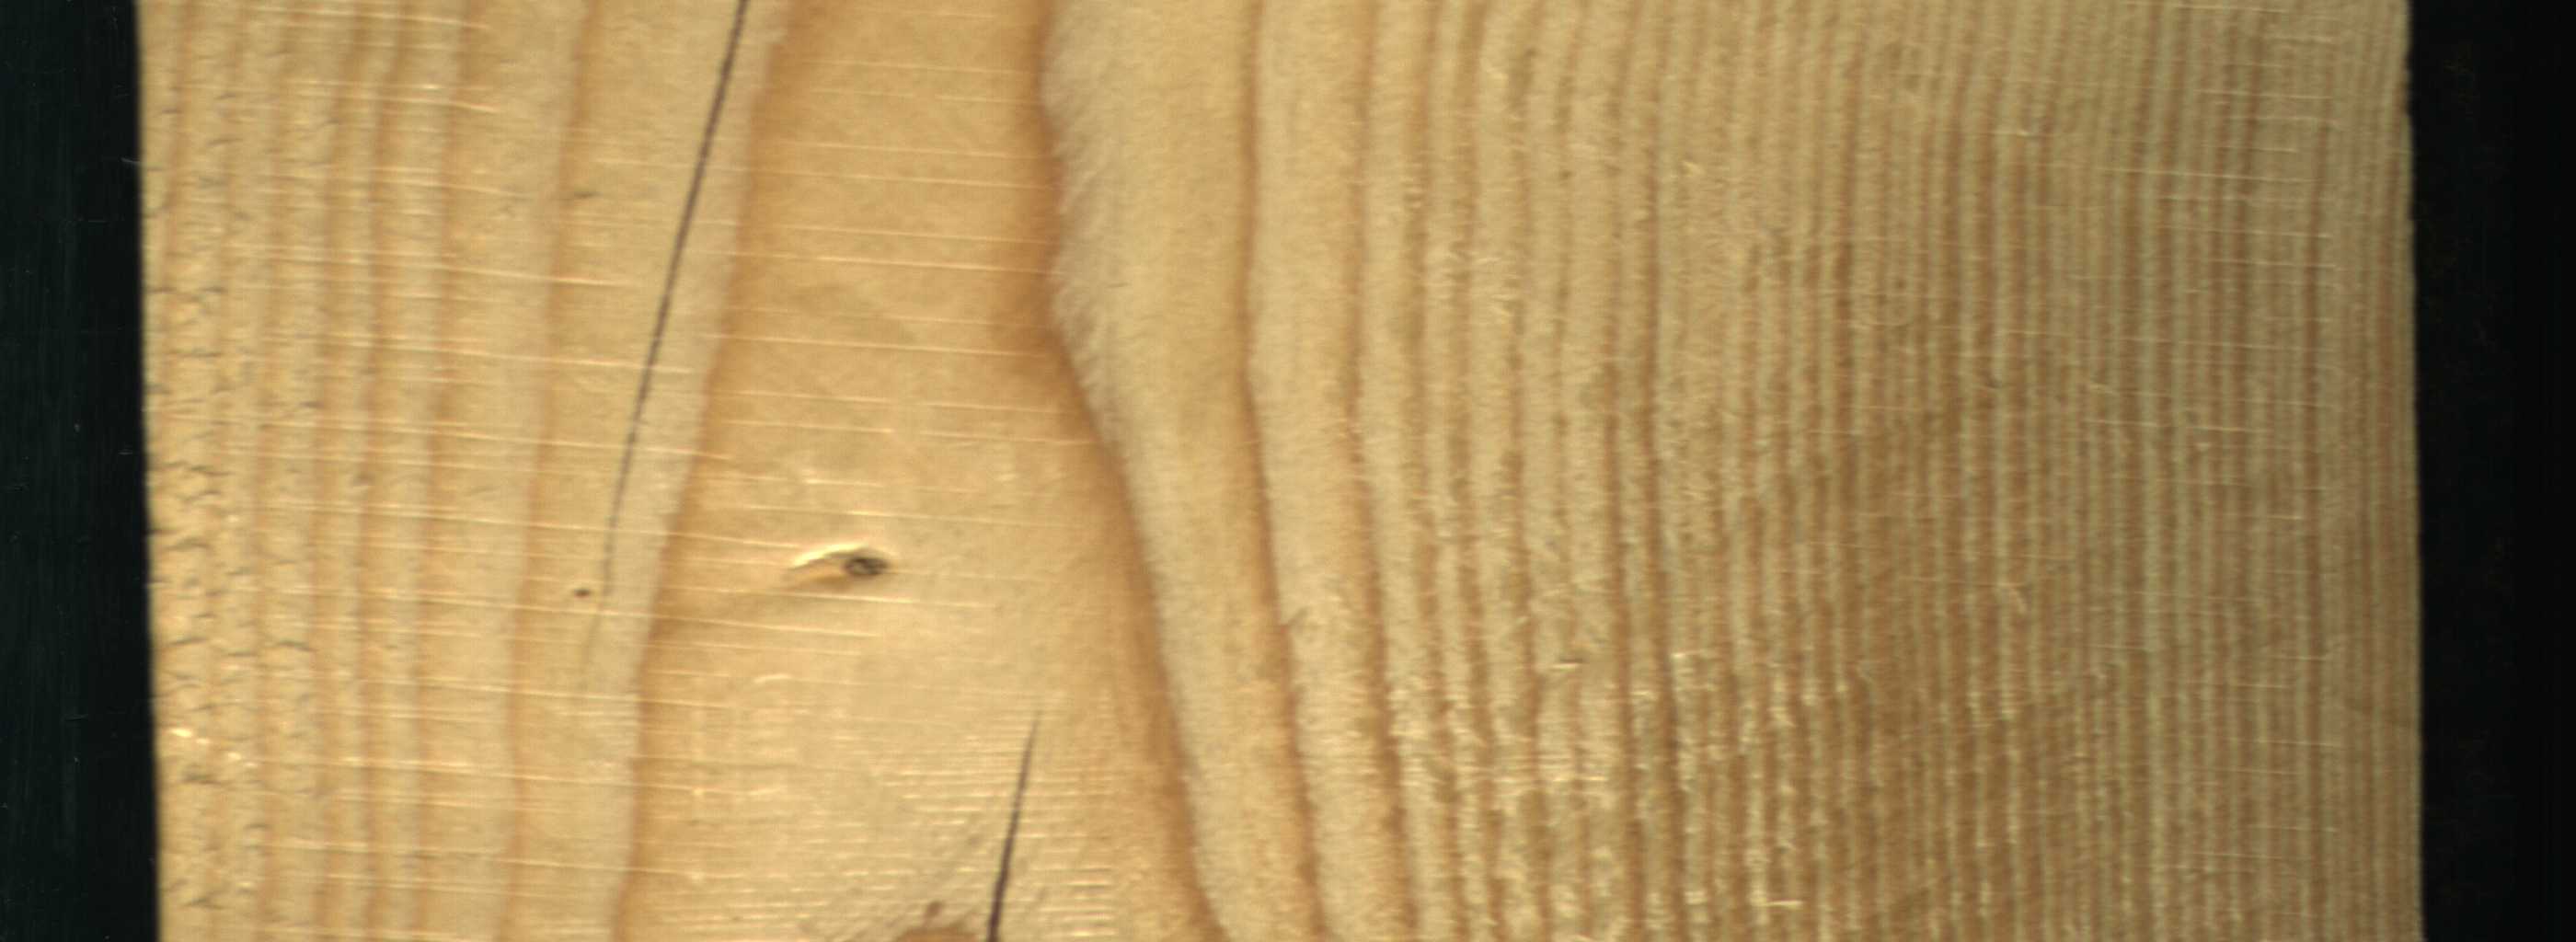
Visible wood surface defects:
Crack
Crack
Live_Knot